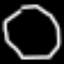
Label: octagon